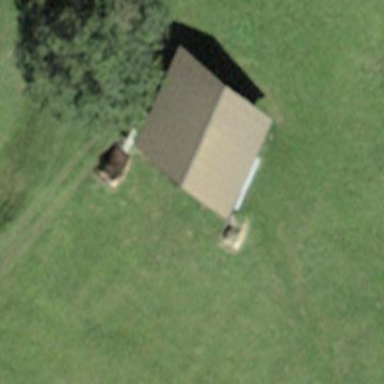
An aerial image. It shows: Barn.